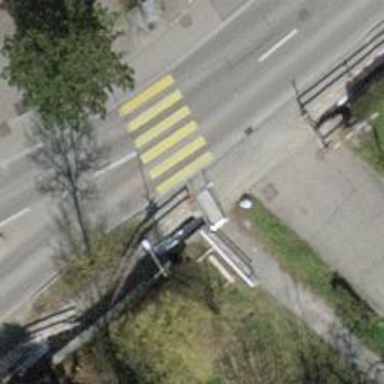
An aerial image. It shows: Uncontrolled crossing on footway.